Question: Quick Hive/Hadoop question from a new user.
I have a DOUBLE column that has "1.8E8" for value, does it mean I reached the max value for DOUBLE?

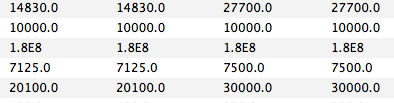
Answer: No. '1.8e8' is tiny. The maximum value for a IEEE 754 double is about '2.22e308'.